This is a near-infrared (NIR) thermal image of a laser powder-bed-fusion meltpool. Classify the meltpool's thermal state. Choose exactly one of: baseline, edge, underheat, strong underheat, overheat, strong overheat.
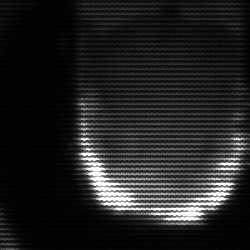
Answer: baseline